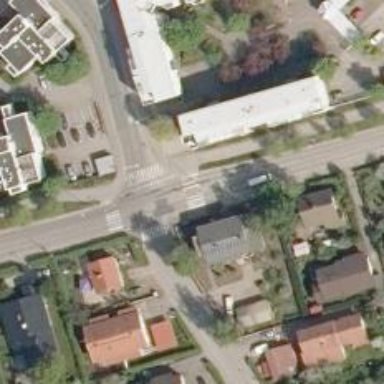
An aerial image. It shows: Uncontrolled crossing with pedestrian island.